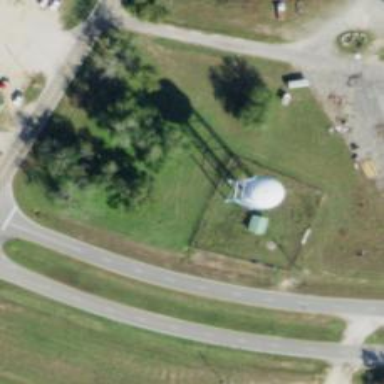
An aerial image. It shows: Water tower that is man-made.